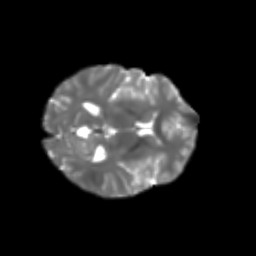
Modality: T2w
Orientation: axial
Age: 21
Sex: female
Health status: healthy